Question: I'm able to draw on the image using the below code. But my problem is, it is not a continuous line. It looks somehow broken. See below image for better understanding.
'''
<Grid x:Name="Gridimage1" Grid.Column="0">
<Image Name="image1" HorizontalAlignment="Left" VerticalAlignment="Top" Stretch="Fill" >

</Grid>
'''
'''
#region "Drawing on image"
static WriteableBitmap writeableBitmap;
static Image i;
public void DrawingOnImage() // this function will be called after image load
{
if (image1.Source != null)
{
i = new Image();
RenderOptions.SetBitmapScalingMode(image1, BitmapScalingMode.NearestNeighbor);
RenderOptions.SetEdgeMode(image1, EdgeMode.Aliased);
BitmapSource BitmapSrc = new FormatConvertedBitmap(image1.Source as BitmapSource, PixelFormats.Default, null, 0);
//writeableBitmap = new WriteableBitmap((int)image1.ActualWidth, (int)image1.ActualHeight, 96, 96, PixelFormats.Bgr32, null);
writeableBitmap = new WriteableBitmap(BitmapSrc);
image1.Source = writeableBitmap;
//image1.Stretch = Stretch.None;
image1.HorizontalAlignment = HorizontalAlignment.Left;
image1.VerticalAlignment = VerticalAlignment.Top;
i = image1;
image1.MouseMove += new MouseEventHandler(i_MouseMove);
image1.MouseLeftButtonDown +=
new MouseButtonEventHandler(i_MouseLeftButtonDown);
image1.MouseRightButtonDown +=
new MouseButtonEventHandler(i_MouseRightButtonDown);
}
}
static void i_MouseLeftButtonDown(object sender, MouseButtonEventArgs e)
{
DrawPixel(e);
}
static void i_MouseMove(object sender, MouseEventArgs e)
{
if (e.LeftButton == MouseButtonState.Pressed)
{
DrawPixel(e);
}
}
static void DrawPixel(MouseEventArgs e)
{
double CR = i.Source.Height / i.ActualHeight;
double RR = i.Source.Width / i.ActualWidth;
int column = (int)(e.GetPosition(i).X * RR) ;
int row = (int)(e.GetPosition(i).Y * CR);
// Reserve the back buffer for updates.
writeableBitmap.Lock();
unsafe
{
// Get a pointer to the back buffer.
int pBackBuffer = (int)writeableBitmap.BackBuffer;
// Fin d the address of the pixel to draw.
pBackBuffer += row * writeableBitmap.BackBufferStride;
pBackBuffer += column * 4;
// Compute the pixel's color.
int color_data = 255 << 16; // R
color_data |= 128 << 8; // G
color_data |= 255 << 0; // B
// Assign the color data to the pixel.
*((int*)pBackBuffer) = color_data;
}
// Specify the area of the bitmap that changed.
writeableBitmap.AddDirtyRect(new Int32Rect(column, row, 1, 1));
// Release the back buffer and make it available for display.
writeableBitmap.Unlock();
}
#endregion
'''
You can see the line (pink color) I have drawn. It's not a continuous line. Where am I failing?

My findings after @loxxy's Inputs.Set oldx ,oldy to zero initialy.
'''
if (oldx == 0 && oldy == 0)
{
writeableBitmap.DrawLineAa(column, row, column, row, SelectedColor);
}
else
{
if (Math.Abs(oldx - column) > 10 || Math.Abs(oldy - row) > 10)
{
writeableBitmap.DrawLineAa(column, row, column, row, SelectedColor);
}
else
{
writeableBitmap.DrawLineAa(column, row, oldx, oldy, SelectedColor);
}
}
oldx = column;
oldy = row;
'''
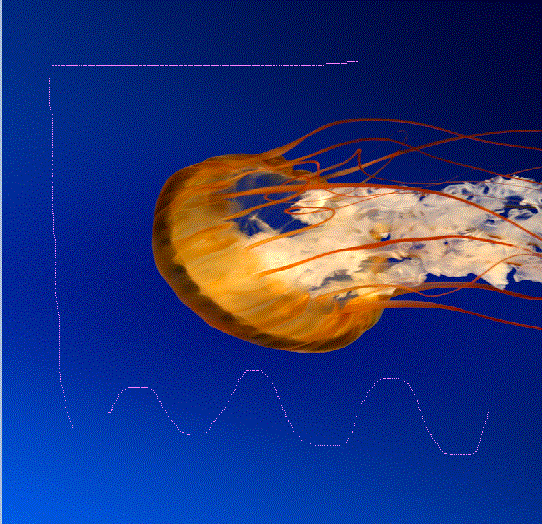
Answer: Since you are drawing it pixel by pixel, the mouse has to update the coordinates at a much faster rate.
And I believe it relates to the DPI of the mouse... And you can do nothing about that.
So instead try drawing a line. So something like this in WPF:
'''
WriteableBitmapExtensions.DrawLine
'''